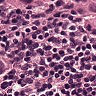
Metastatic tissue present: yes